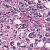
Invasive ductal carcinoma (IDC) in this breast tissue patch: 1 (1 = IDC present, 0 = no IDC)